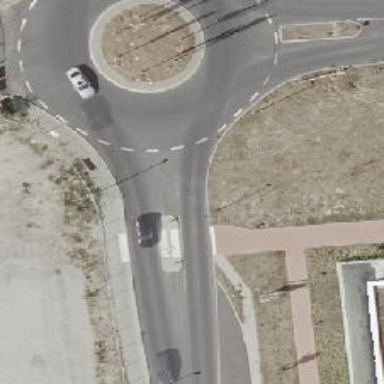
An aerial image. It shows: Asphalt footway with crossing.